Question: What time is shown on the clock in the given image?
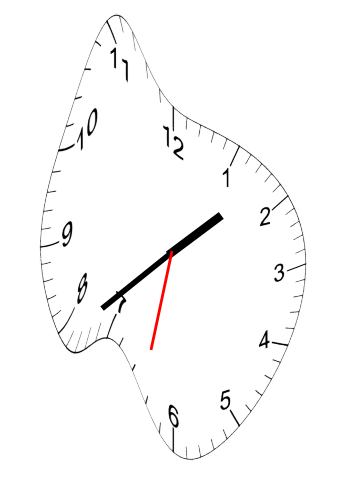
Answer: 01:38:32